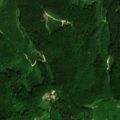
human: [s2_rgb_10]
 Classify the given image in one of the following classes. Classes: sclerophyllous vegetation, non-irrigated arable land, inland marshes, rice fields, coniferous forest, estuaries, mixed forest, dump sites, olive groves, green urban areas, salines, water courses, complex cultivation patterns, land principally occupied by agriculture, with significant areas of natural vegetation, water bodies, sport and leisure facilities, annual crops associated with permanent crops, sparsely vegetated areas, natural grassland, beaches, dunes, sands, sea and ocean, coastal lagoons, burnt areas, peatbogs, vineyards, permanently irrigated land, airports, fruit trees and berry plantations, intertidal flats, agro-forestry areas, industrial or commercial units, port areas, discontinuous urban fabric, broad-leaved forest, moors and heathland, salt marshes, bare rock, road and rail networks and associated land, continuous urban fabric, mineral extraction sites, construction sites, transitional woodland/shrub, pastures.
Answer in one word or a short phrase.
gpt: discontinuous urban fabric, broad-leaved forest